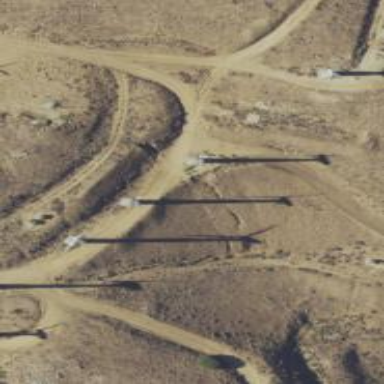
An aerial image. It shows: Wind turbine power generator.